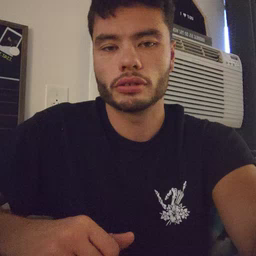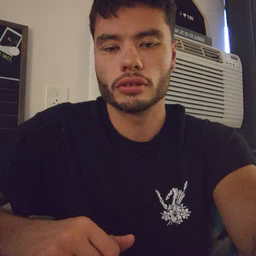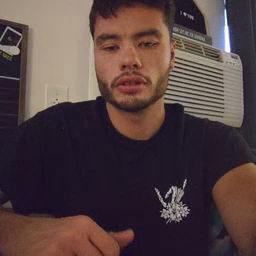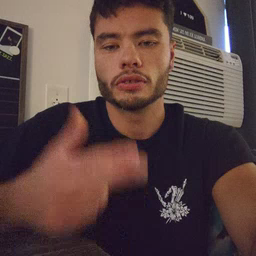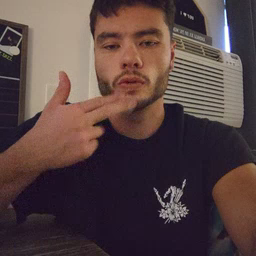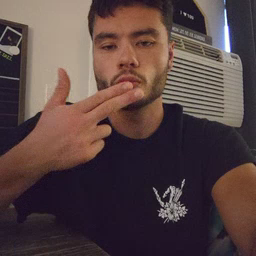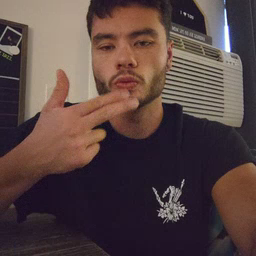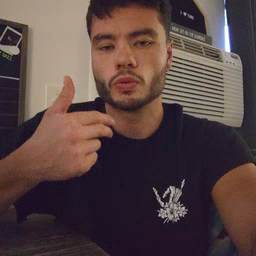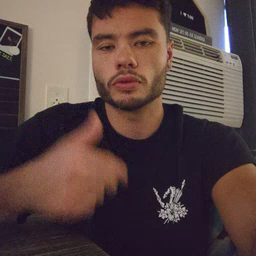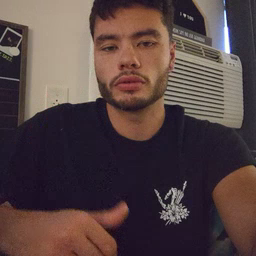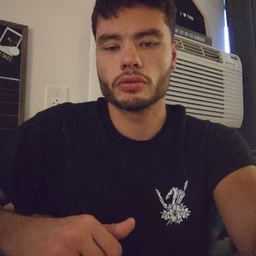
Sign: cute